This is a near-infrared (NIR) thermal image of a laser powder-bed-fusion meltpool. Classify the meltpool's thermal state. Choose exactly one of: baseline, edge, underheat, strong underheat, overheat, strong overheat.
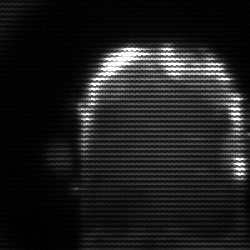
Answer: strong underheat